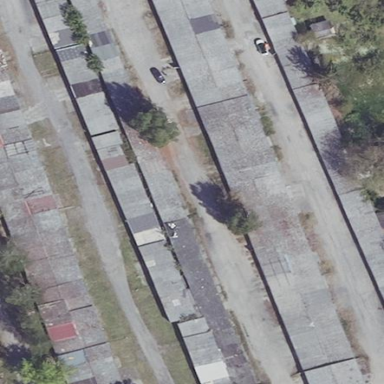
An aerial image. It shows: Garage.